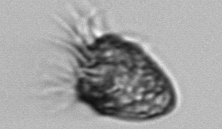
Label: Ciliophora